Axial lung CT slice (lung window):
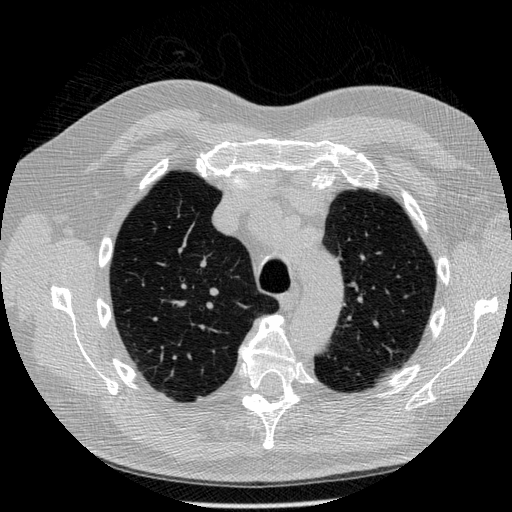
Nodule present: no